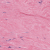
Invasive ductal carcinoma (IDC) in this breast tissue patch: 1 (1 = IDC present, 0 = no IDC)